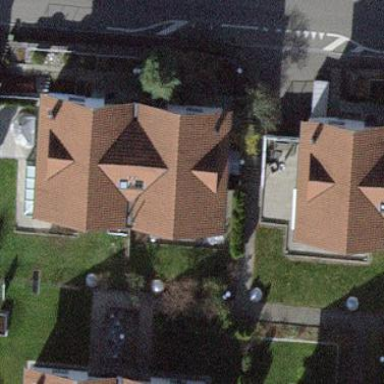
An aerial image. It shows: Semidetached house.